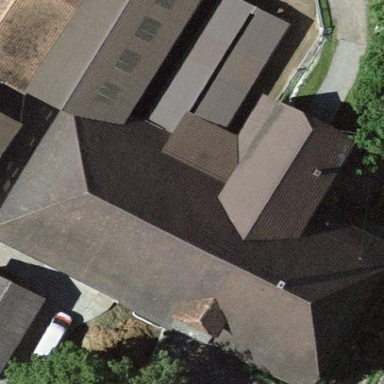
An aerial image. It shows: Farm building.